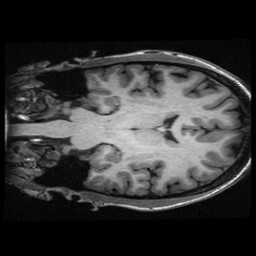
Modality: T1w
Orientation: coronal
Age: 21
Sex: female